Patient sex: M
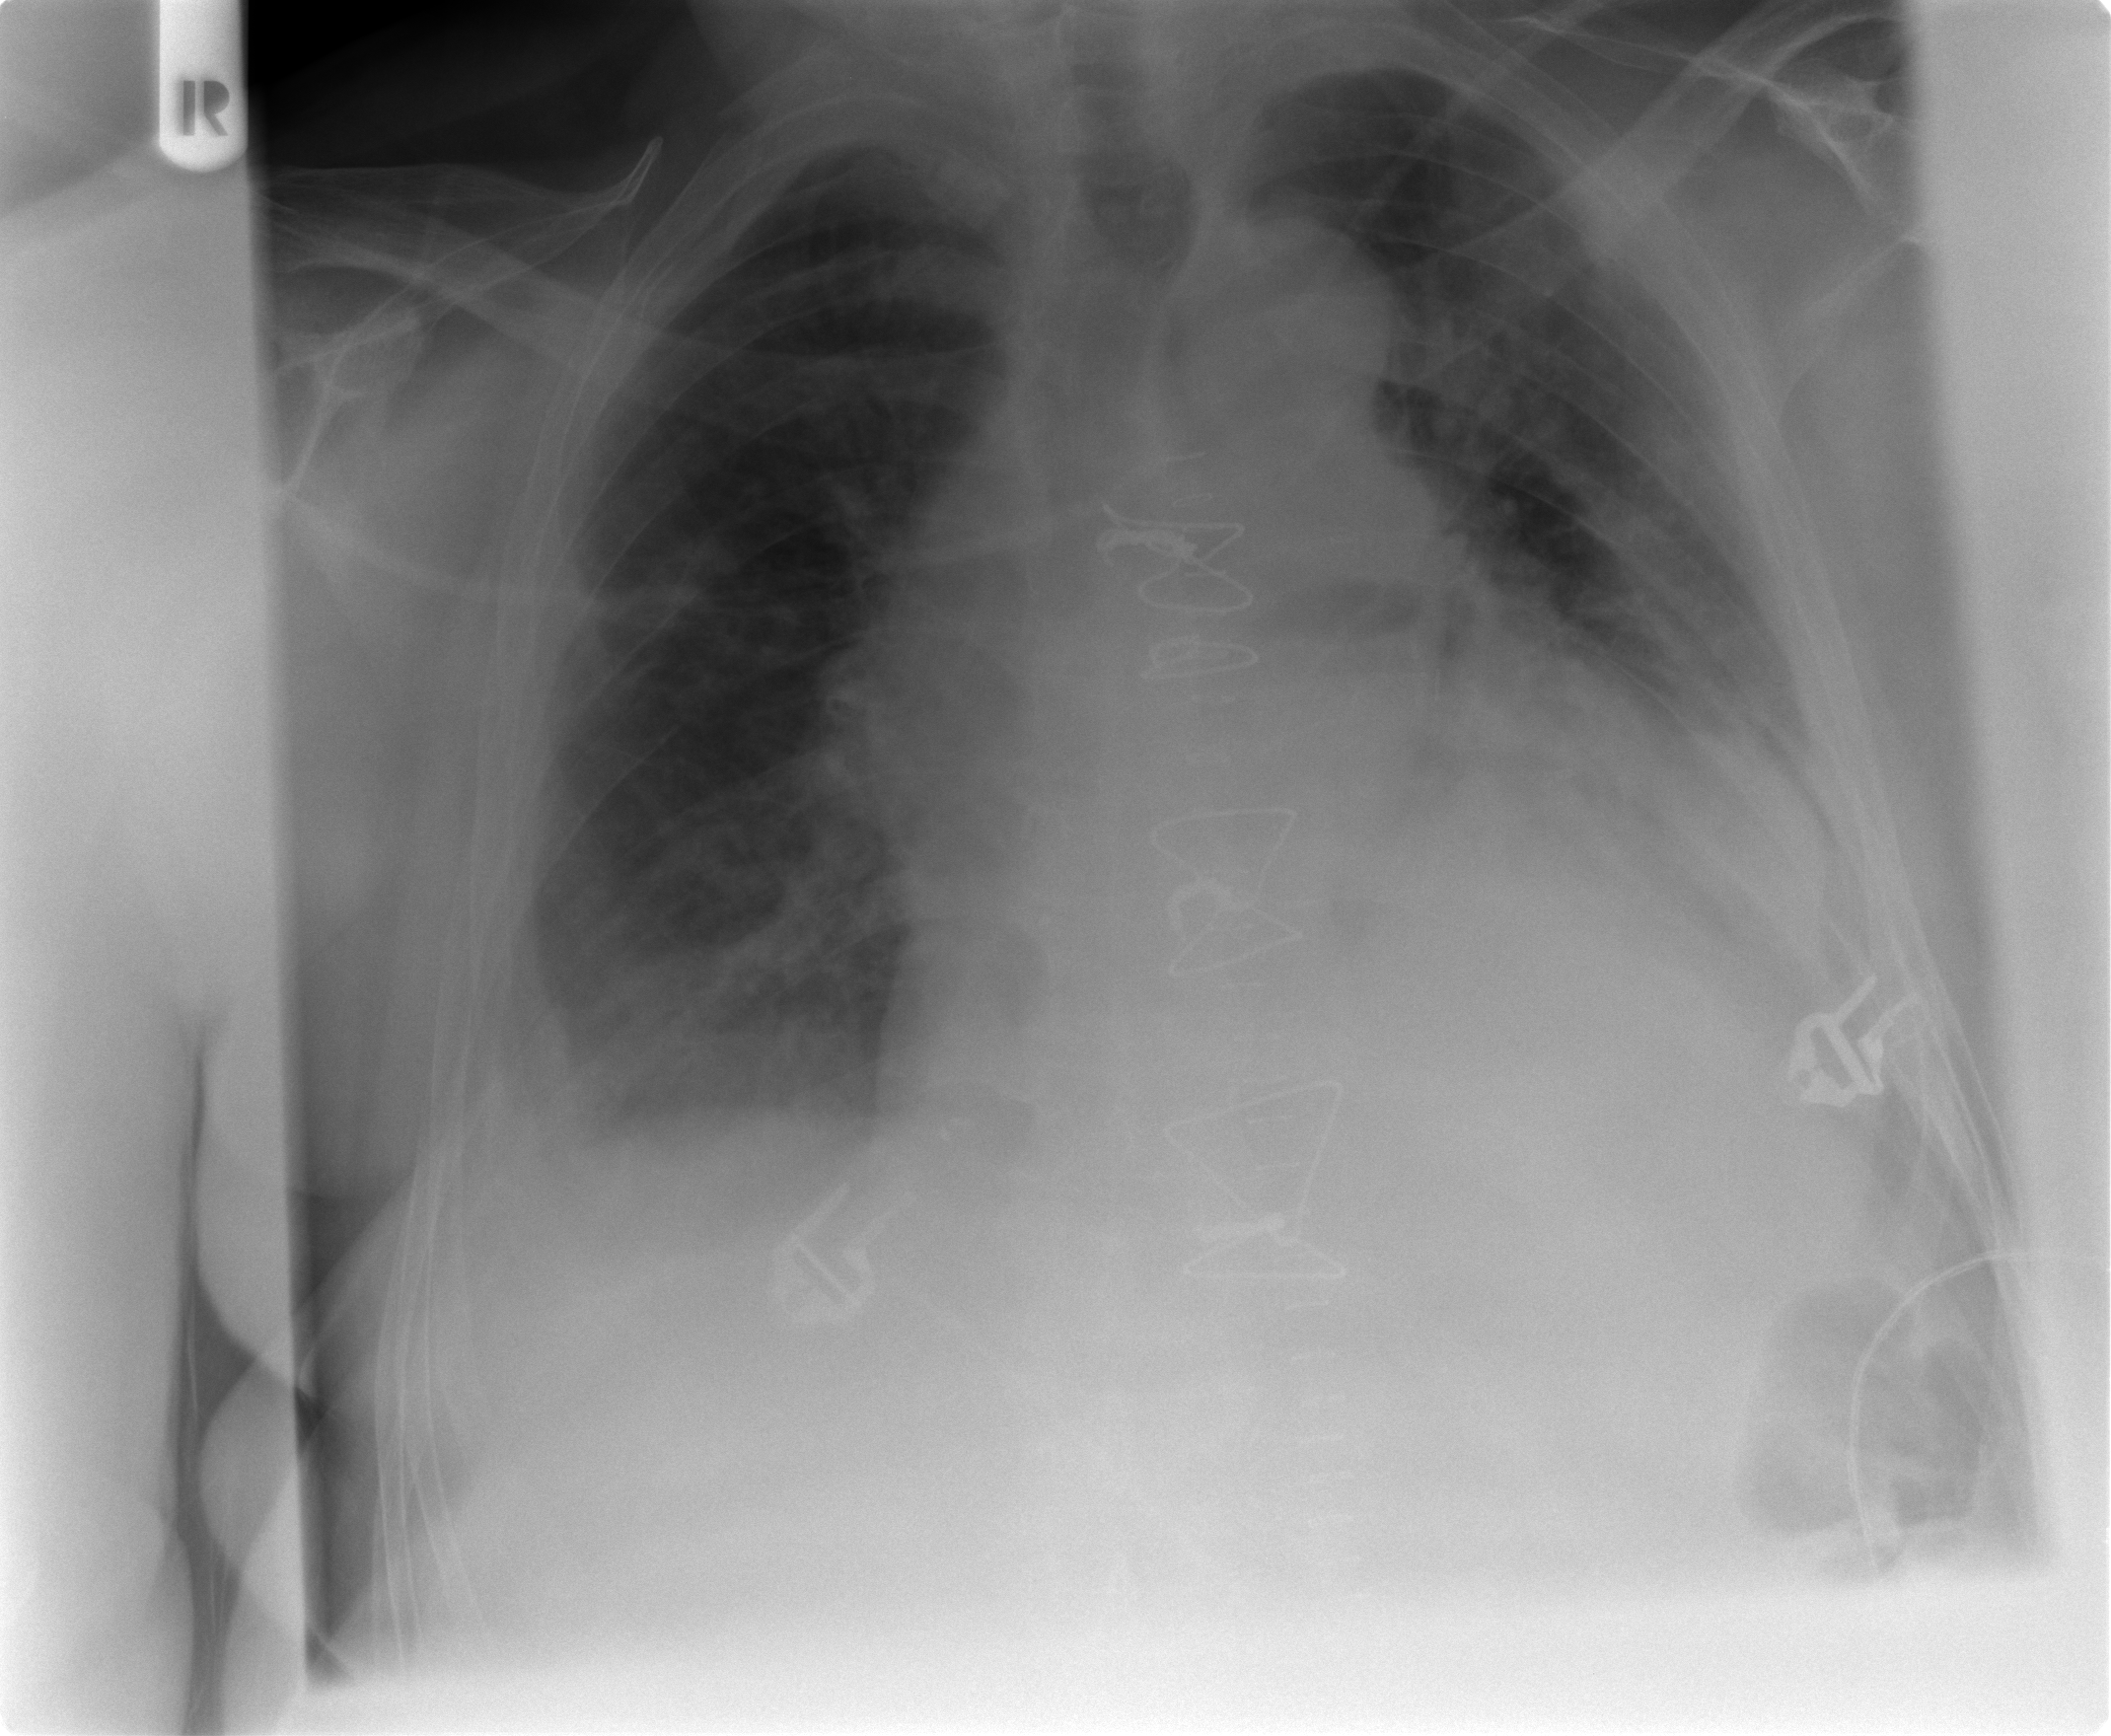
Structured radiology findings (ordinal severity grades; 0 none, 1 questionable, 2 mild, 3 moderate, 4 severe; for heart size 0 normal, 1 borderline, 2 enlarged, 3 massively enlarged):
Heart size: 3
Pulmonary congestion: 2
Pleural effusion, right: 2
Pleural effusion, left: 2
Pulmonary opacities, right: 0
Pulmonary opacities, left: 2
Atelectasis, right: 2
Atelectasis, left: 2